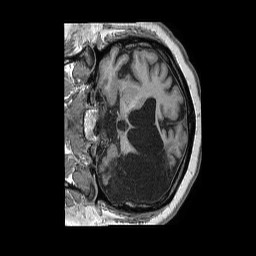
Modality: T1w
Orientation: coronal
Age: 61
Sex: male
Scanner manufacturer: philips
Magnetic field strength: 1.5 T
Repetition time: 0.007706 s
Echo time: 0.003534 s